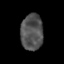
Tissue: skin
Cell type: Epithelial cells
Senescence score: 0.244
Nuclear area (px): 785
Mean DAPI intensity: 82.093